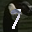
Label: 9